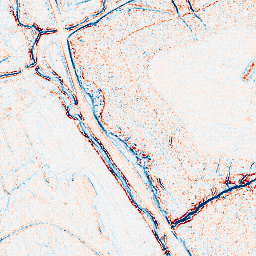
Category: edge_preserving
Decomposition family: bilateral
Decomposition parameters: d: 5
sigma_color: 150
sigma_space: 25
Upsampling method: bilinear
Upsampling parameters: scale: 8
Upsampling scale: 8